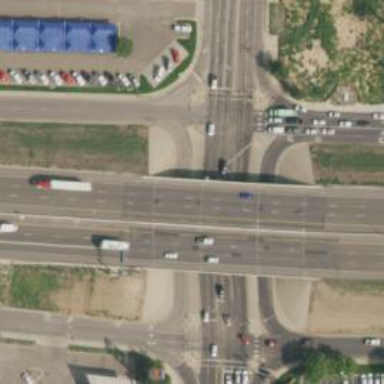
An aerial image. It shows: Secondary link road.